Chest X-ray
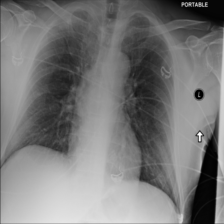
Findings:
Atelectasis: negative
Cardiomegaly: negative
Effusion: negative
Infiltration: negative
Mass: negative
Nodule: negative
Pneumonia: negative
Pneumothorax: negative
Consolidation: negative
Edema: negative
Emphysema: negative
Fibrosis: negative
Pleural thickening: negative
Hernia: negative